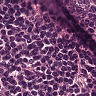
Metastatic tissue present: no